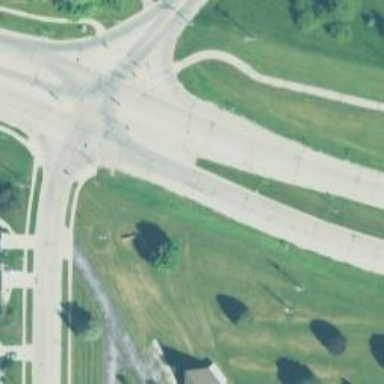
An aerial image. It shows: Secondary link road with asphalt surface.